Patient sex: M
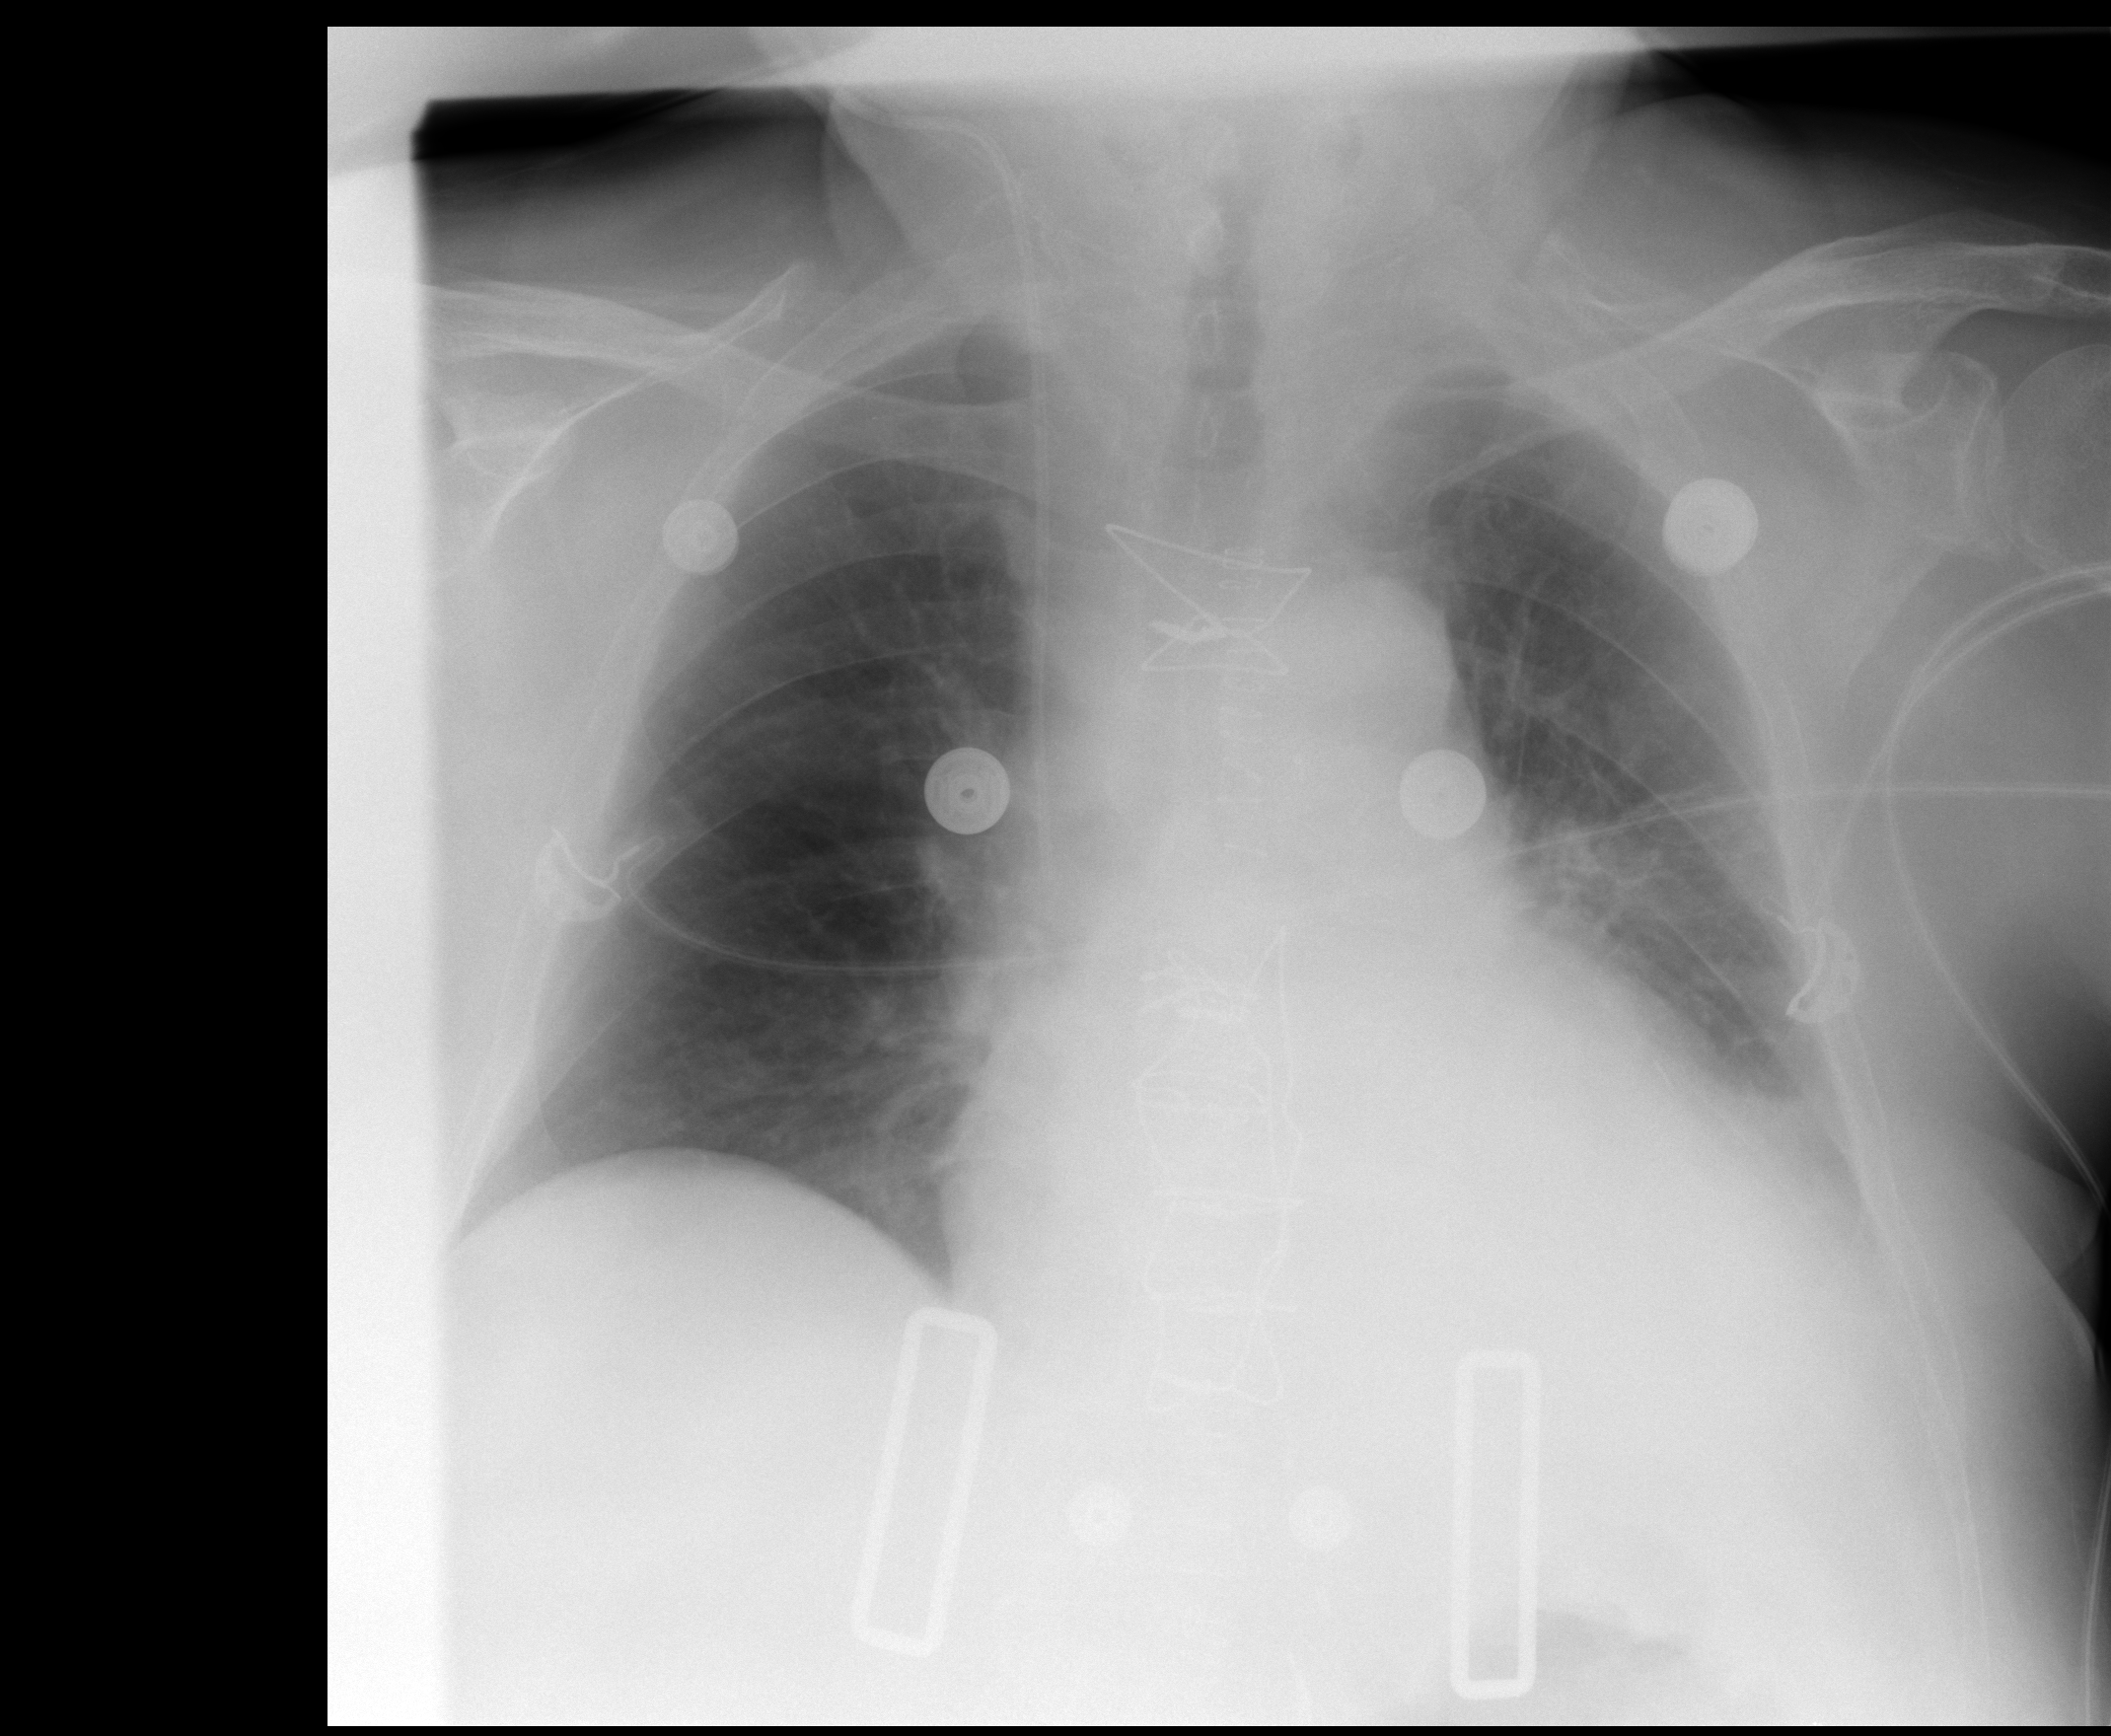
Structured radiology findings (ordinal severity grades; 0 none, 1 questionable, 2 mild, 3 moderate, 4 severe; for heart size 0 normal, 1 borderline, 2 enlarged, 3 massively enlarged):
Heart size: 2
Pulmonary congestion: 2
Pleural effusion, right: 0
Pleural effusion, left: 2
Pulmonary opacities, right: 0
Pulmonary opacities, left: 2
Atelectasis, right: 1
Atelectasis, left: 2